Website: apple
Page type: account-selection
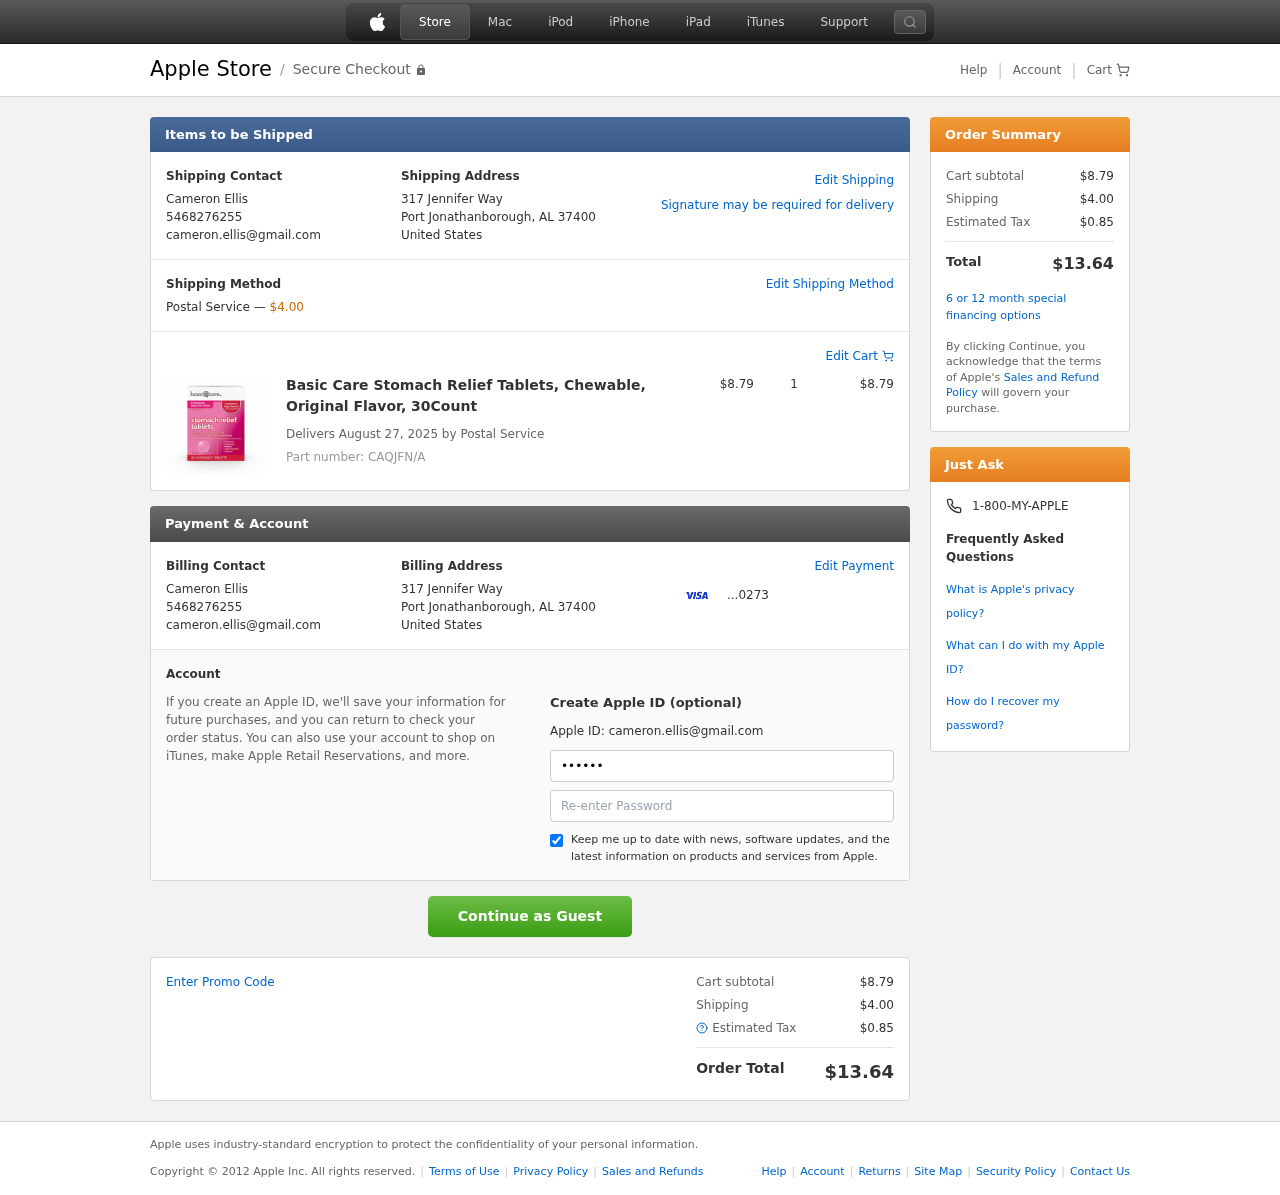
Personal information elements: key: PII_CARD_LAST4
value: ...0273
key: PII_CITY_STATE_ZIP
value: Port Jonathanborough, AL 37400
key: PII_COUNTRY
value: United States
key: PII_EMAIL
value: cameron.ellis@gmail.com
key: PII_FULLNAME
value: Cameron Ellis
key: PII_PHONE
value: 5468276255
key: PII_STREET
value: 317 Jennifer Way
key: PII_FIRSTNAME
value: Cameron
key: PII_LASTNAME
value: Ellis
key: PII_FULLNAME2
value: Cameron Ellis
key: PII_FULLNAME3
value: Cameron Ellis
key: PII_FIRSTNAME2
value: Cameron
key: PII_FIRSTNAME3
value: Cameron
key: PII_LASTNAME2
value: Ellis
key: PII_LASTNAME3
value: Ellis
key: PII_FIRSTNAME_DERIVED
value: Cameron
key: PII_LASTNAME_DERIVED
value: Ellis
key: PII_FULLNAME_DERIVED
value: Cameron Ellis
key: PII_NAME_FULL_DERIVED
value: Cameron Ellis
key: PII_PHONE_LINE
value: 6255
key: PII_PHONE_SUFFIX
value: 6255
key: PII_PHONE2
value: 5468276255
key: PII_PHONE3
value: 5468276255
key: PII_PHONE_NUMERIC
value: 5468276255
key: PII_PHONE_LINE_NUMERIC
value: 6255
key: PII_PHONE_SUFFIX_NUMERIC
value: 6255
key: PII_PHONE2_NUMERIC
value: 5468276255
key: PII_PHONE3_NUMERIC
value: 5468276255
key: PII_PHONE_DIGITS
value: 5468276255
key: PII_PHONE_LAST4
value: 6255
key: PII_EMAIL2
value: cameron.ellis@gmail.com
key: PII_EMAIL3
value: cameron.ellis@gmail.com
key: PII_STREET2
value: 317 Jennifer Way
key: PII_CITY_STATE_ZIP2
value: Port Jonathanborough, AL 37400
Product elements: key: PRODUCT1_NAME
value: Basic Care Stomach Relief Tablets, Chewable, Original Flavor, 30Count
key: PRODUCT1_PRICE
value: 8.79
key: PRODUCT1_QUANTITY
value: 1
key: PRODUCT_PART_NUMBER
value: Part number: CAQJFN/A
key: PRODUCT_TOTAL
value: $8.79
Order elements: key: ORDER_SHIPPING_COST
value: $4.00
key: ORDER_DELIVERY_DATE
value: Delivers August 27, 2025 by Postal Service
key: ORDER_SUBTOTAL
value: $8.79
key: ORDER_TAX
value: $0.85
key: ORDER_TOTAL
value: $13.64